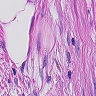
Metastatic tissue present: yes